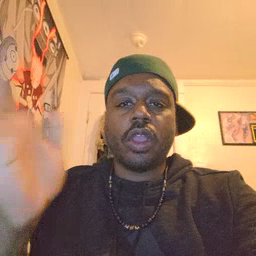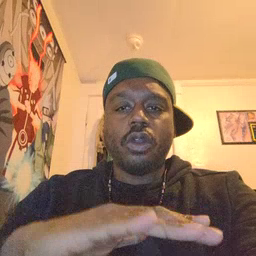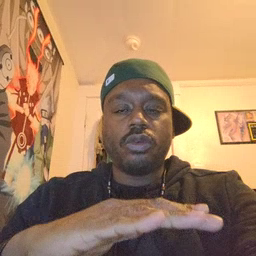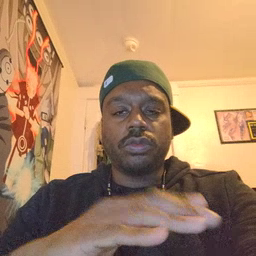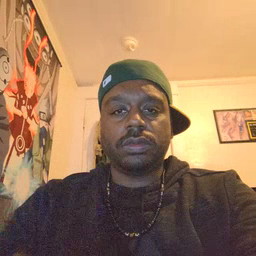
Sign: on